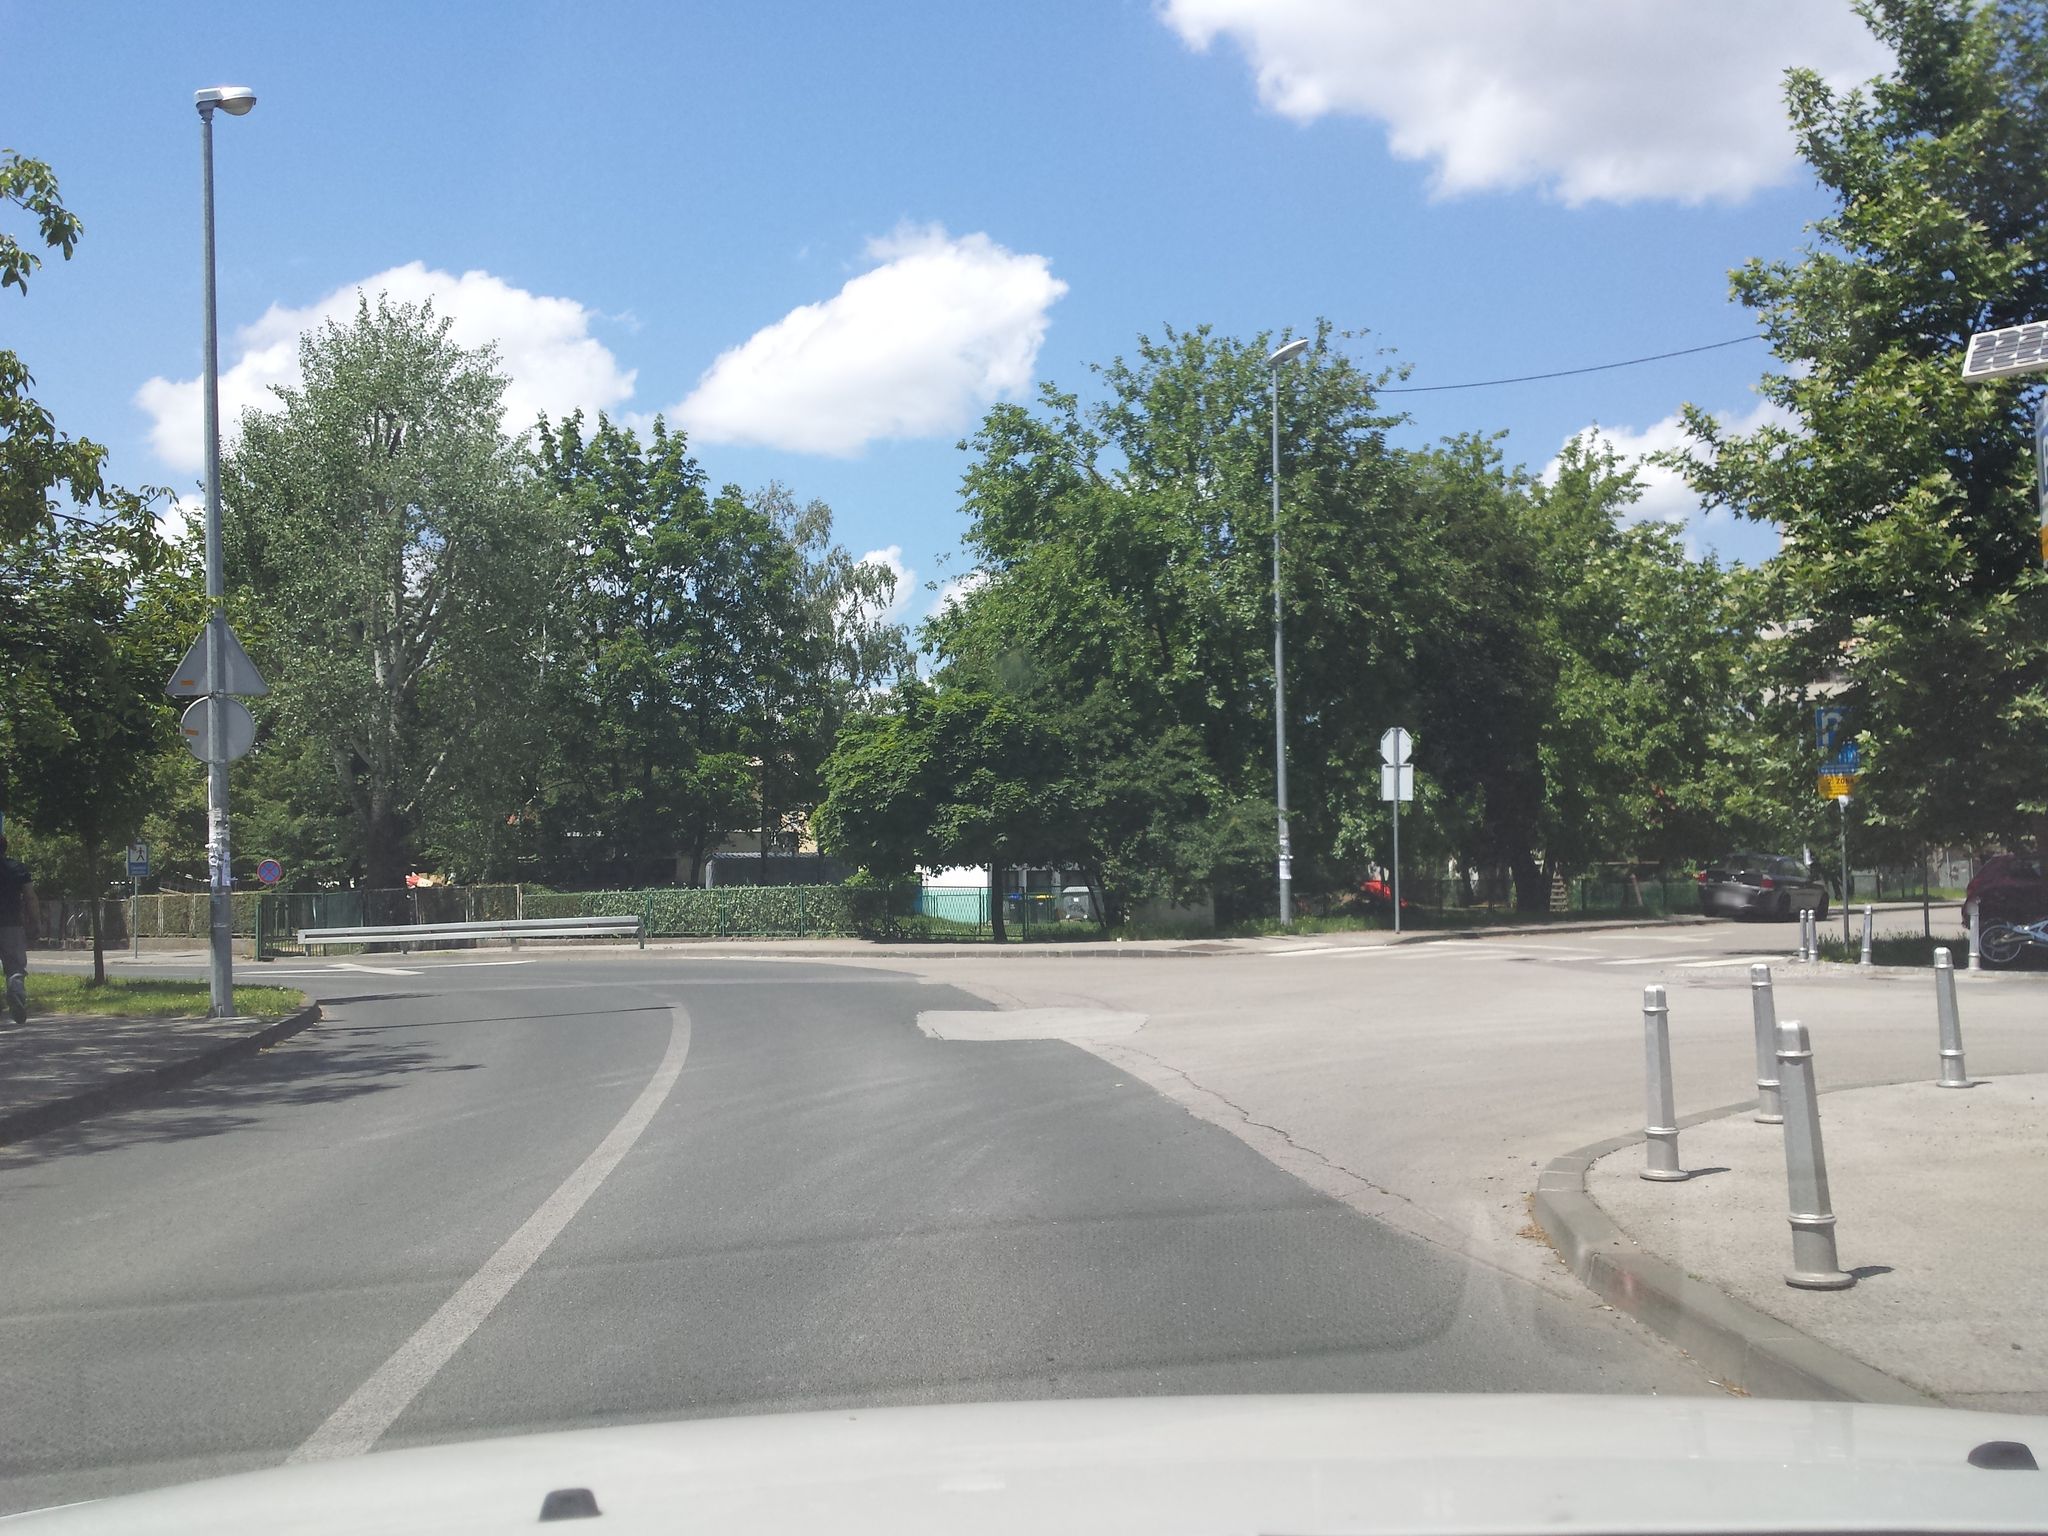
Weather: cloudy
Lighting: day
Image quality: good
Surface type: driving surface
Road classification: footway
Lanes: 2
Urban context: urban centre
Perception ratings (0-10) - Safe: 3.76, Lively: 6.89, Beautiful: 7.27, Boring: 3.77, Depressing: 4.65, Wealthy: 6.65